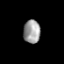
Tissue: prostate
Cell type: T cells
Senescence score: 0.3373
Nuclear area (px): 382
Mean DAPI intensity: 158.61